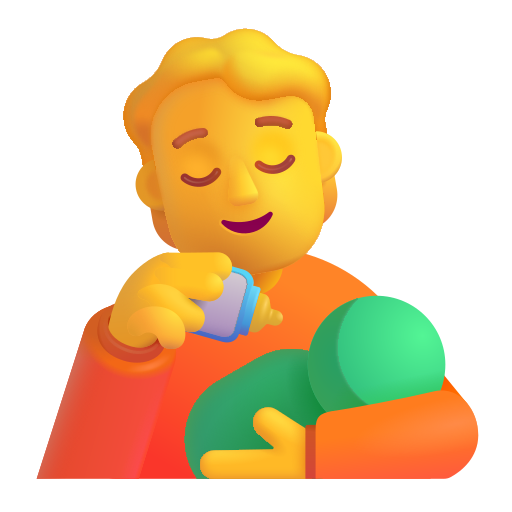
person feeding baby color default